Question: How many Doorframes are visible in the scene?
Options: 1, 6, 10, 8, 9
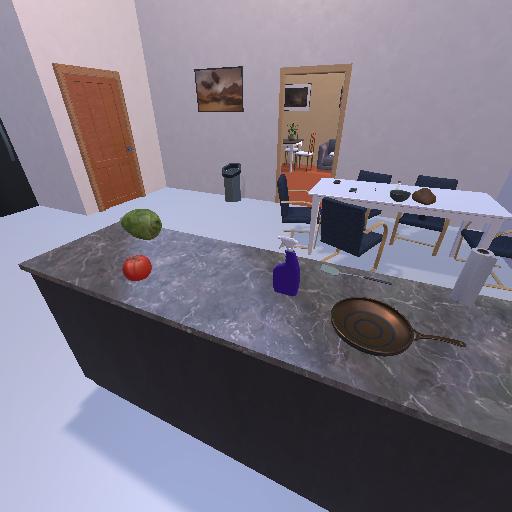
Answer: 1